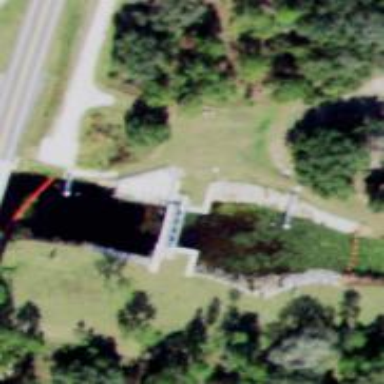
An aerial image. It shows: Man-made weir along waterway.